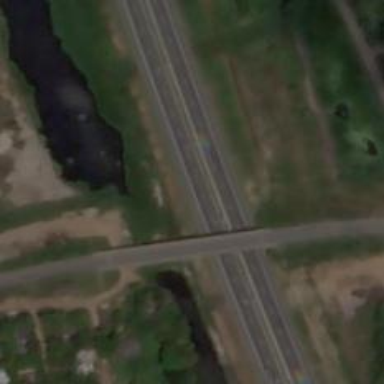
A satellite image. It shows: Tertiary road passing over bridge.